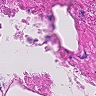
Metastatic tissue present: no